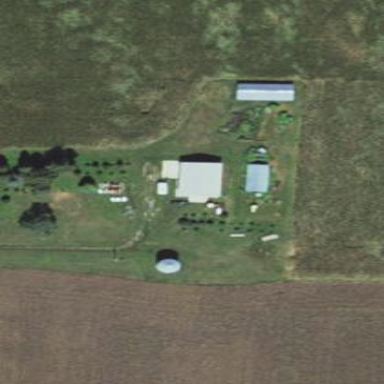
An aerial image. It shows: Farmyard area.